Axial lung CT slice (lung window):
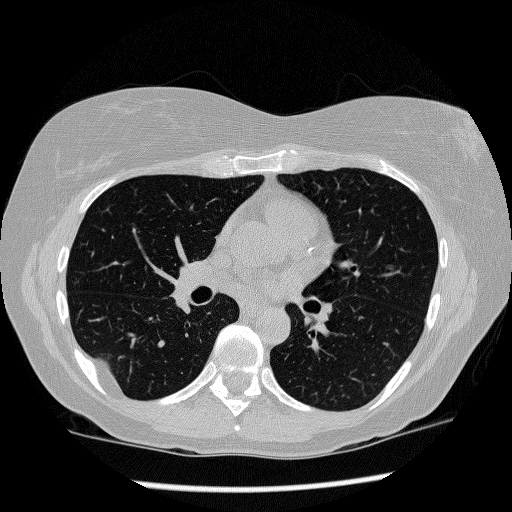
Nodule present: no